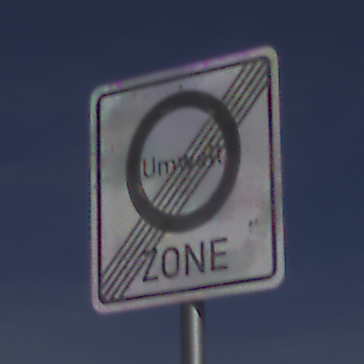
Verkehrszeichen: EndeUmweltzone
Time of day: Midday
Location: Outdoor (Nature)
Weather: Clear
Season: NotSpecified
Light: Natural